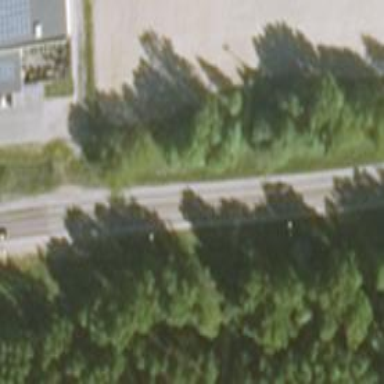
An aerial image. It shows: Asphalt trunk highway.